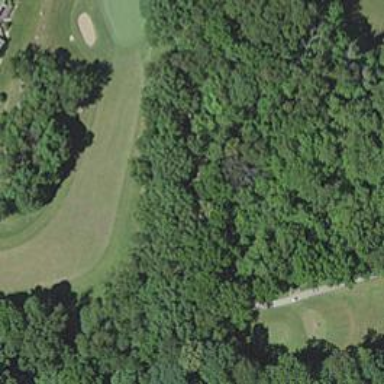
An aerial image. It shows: Service road designated as golf cart path.